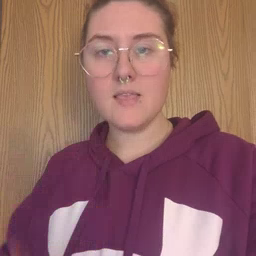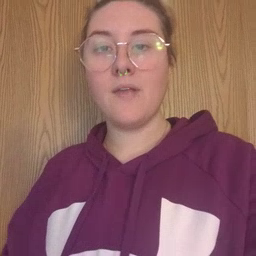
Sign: hungry